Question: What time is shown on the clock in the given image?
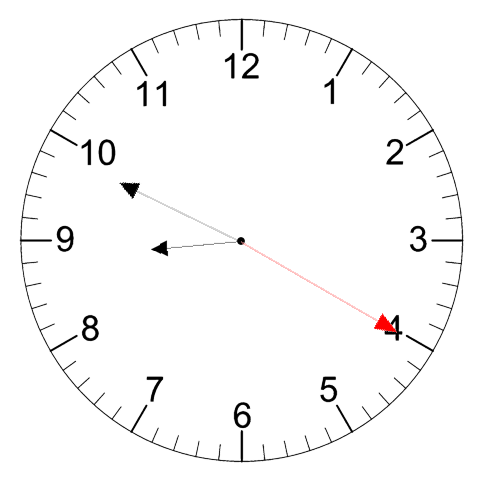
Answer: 08:49:20